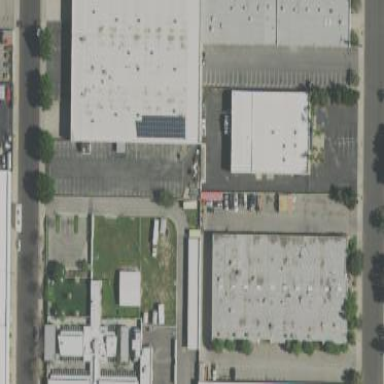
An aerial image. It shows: Industrial building.